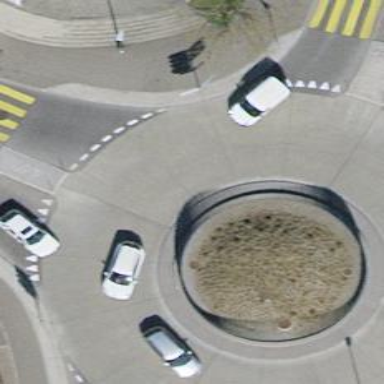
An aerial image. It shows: Tertiary road with asphalt surface leading to roundabout.